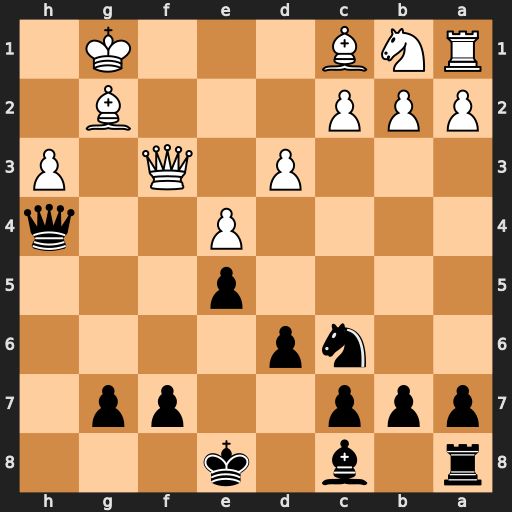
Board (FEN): r1b1k3/ppp2pp1/2np4/4p3/4P2q/3P1Q1P/PPP3B1/RNB3K1
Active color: b
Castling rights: q
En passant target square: -
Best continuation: Nd4 Qf1 Nxc2